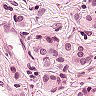
Metastatic tissue present: yes